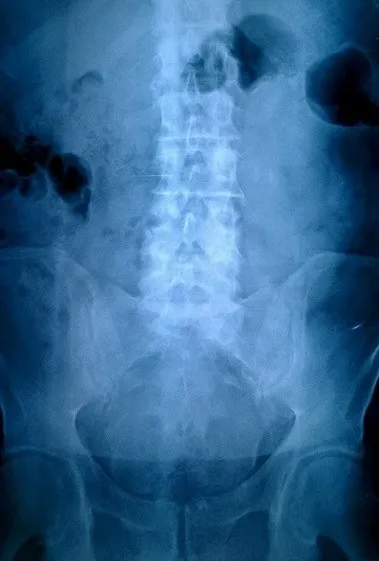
Abdominal X-ray showing a faecal mass in the rectum.
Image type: radiology (x_ray)